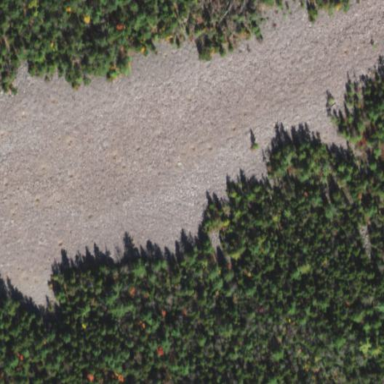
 indicative of its untouched beauty and natural protection."